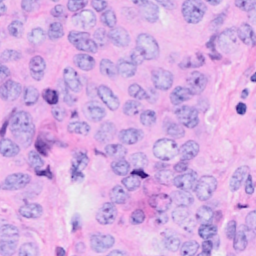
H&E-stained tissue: Breast